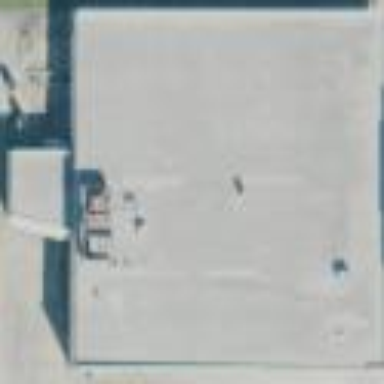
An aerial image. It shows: Supermarket building.